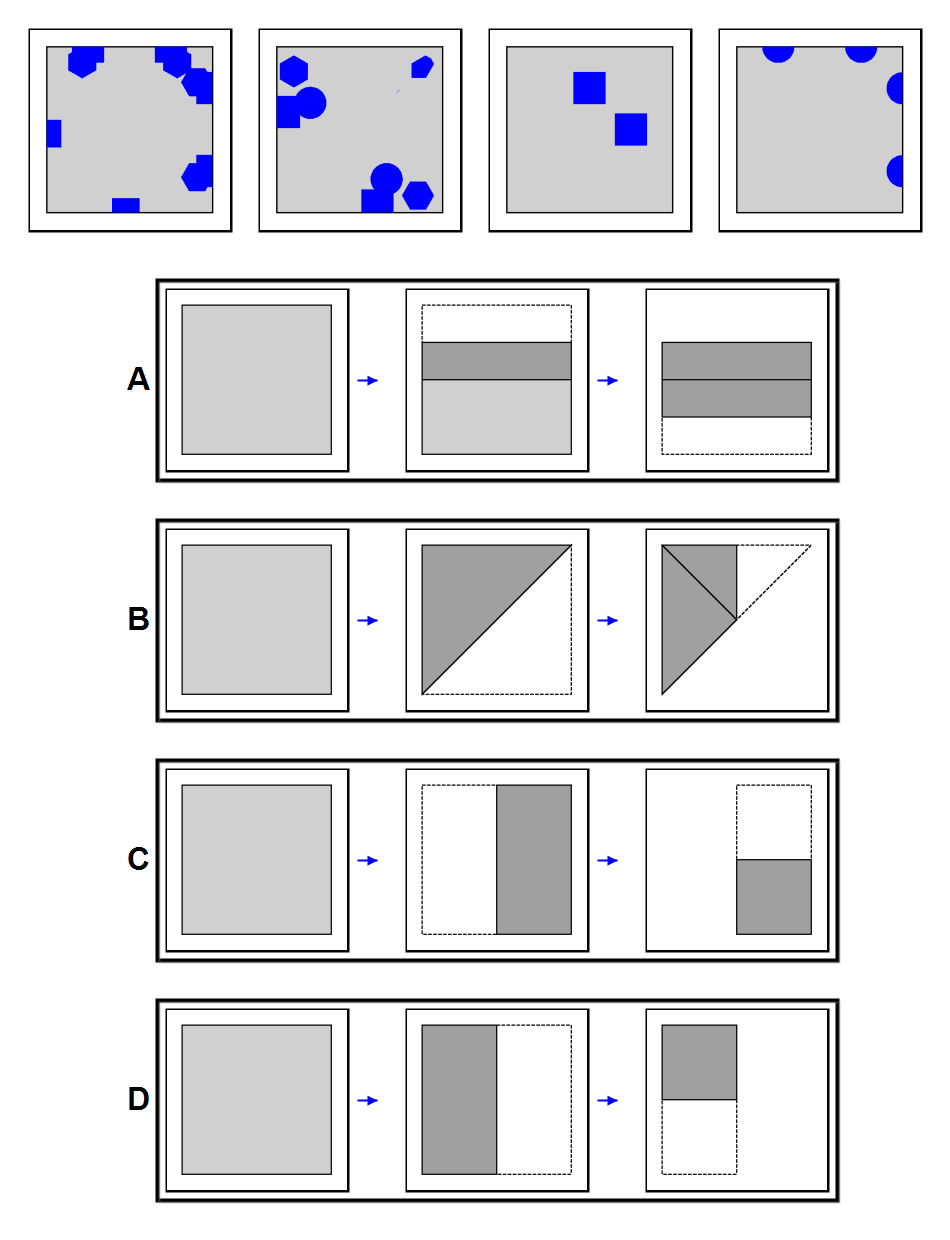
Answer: B